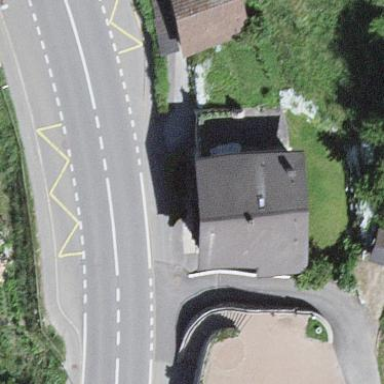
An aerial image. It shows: Simple and straightforward house.